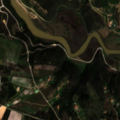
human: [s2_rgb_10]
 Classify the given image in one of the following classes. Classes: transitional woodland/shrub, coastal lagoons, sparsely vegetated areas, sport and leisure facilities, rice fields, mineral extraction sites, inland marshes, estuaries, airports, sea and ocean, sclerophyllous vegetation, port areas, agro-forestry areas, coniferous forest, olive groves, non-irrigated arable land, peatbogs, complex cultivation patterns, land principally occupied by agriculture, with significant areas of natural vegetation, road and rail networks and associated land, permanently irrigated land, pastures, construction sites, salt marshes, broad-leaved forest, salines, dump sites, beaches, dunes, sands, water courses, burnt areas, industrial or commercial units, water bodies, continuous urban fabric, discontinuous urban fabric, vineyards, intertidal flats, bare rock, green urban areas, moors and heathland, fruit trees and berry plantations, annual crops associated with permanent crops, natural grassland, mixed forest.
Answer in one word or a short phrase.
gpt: permanently irrigated land, land principally occupied by agriculture, with significant areas of natural vegetation, sclerophyllous vegetation, transitional woodland/shrub